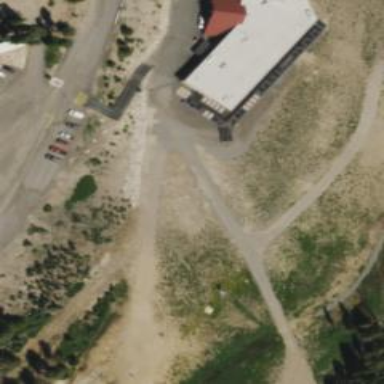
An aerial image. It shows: Ski sports center on leisure land.